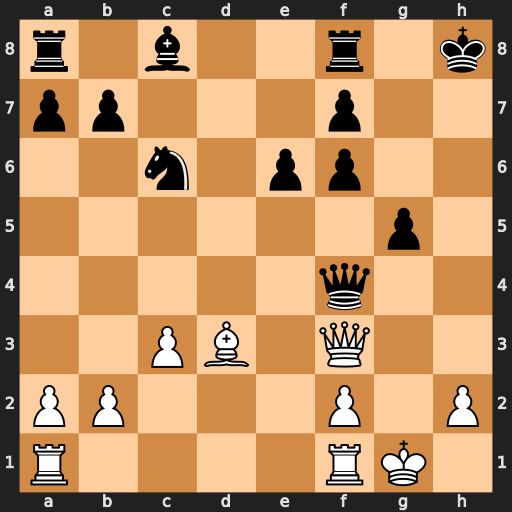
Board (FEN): r1b2r1k/pp3p2/2n1pp2/6p1/5q2/2PB1Q2/PP3P1P/R4RK1
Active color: w
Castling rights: -
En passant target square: -
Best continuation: Qh5+ Kg7 Qh7#